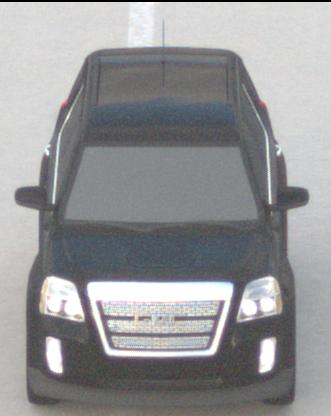
Make: GMC
Model: Terrain
Detailed model: Gen. 1
Model produced from: 2009
Model produced until: 2017
Doors: 5
Color: black
Road condition: dry road
Daytime: sunrise or sunset
Contrast: low contrast